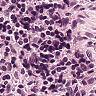
Metastatic tissue present: no